Aerial crown-view tile of a tropical tree (Barro Colorado Island, Panama), acquired 20250616:
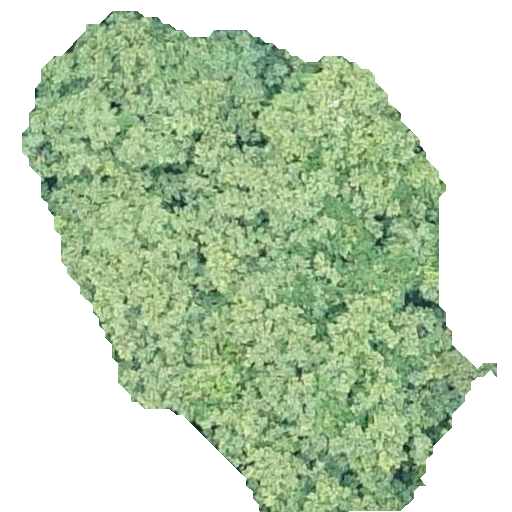
Species: Apeiba membranacea
GBIF accepted scientific name: Apeiba membranacea
Crown area: 225.827 m²